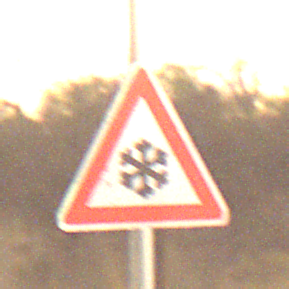
Verkehrszeichen: SchneeOderEisglaette
Umgebung: Outdoor, Nature
Tageszeit: Night
Wetter: Clear
Licht: Natural
Jahreszeit: NotSpecified
Kontrast: LowContrast